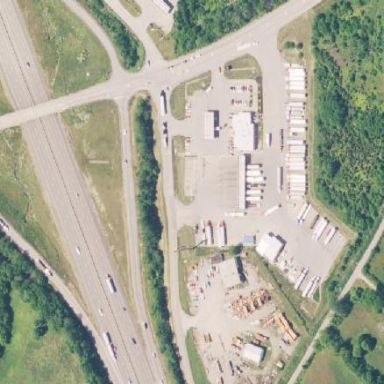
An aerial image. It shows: Rest area on the road.